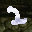
Label: 2